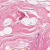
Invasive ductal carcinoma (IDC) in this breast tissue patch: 0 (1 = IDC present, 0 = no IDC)